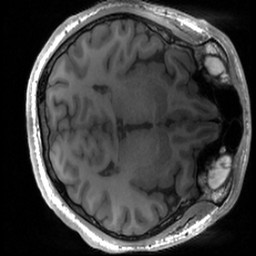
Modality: T1w
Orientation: axial
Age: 19
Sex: male
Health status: healthy